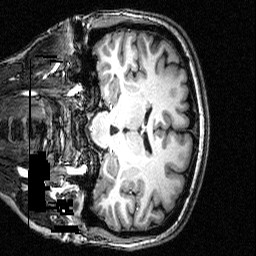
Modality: T1w
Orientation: coronal
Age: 34
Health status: healthy
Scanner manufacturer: siemens
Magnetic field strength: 3 T
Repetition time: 2.5 s
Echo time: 0.00393 s